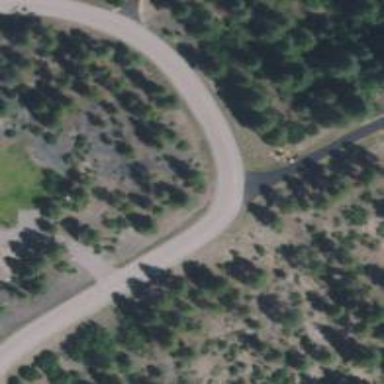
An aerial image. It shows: Asphalt road classified as tertiary.